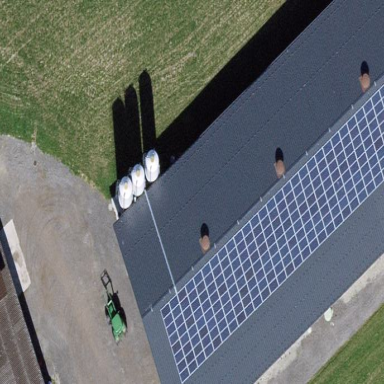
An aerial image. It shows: Solar photovoltaic panel generator.